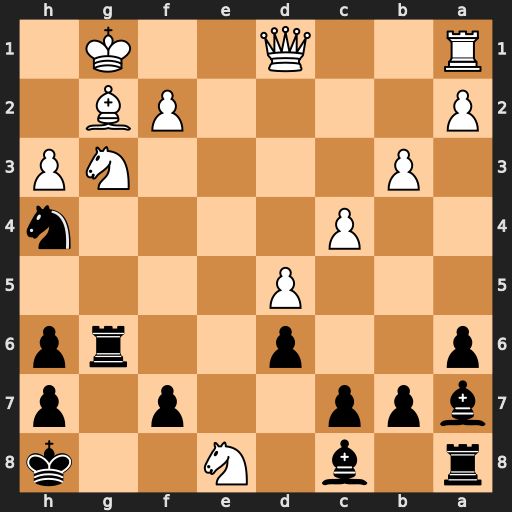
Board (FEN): r1b1N2k/bpp2p1p/p2p2rp/3P4/2P4n/1P4NP/P4PB1/R2Q2K1
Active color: b
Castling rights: -
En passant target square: -
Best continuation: Rxg3 Kh1 Rxg2 Qh5 Bxf2 Qxf7 Bd4 Rd1 Rf2 Nf6 Rxf6 Qe8+ Kg7